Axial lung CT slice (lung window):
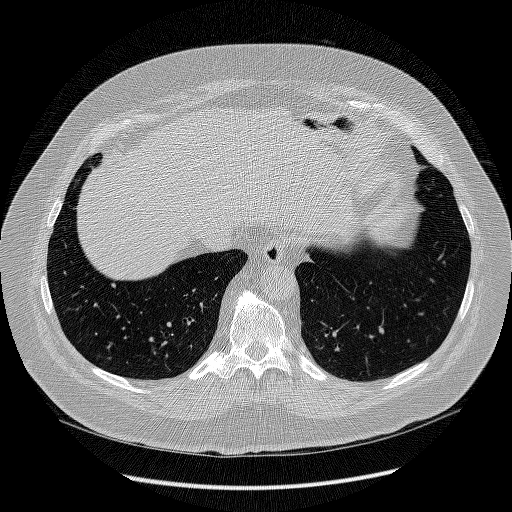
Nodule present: no